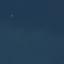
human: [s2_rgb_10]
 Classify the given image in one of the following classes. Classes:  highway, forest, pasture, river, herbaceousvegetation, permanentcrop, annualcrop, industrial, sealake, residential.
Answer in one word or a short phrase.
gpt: SeaLake